Question: I have a progress bar in my app but it is showing some text default i want to remove the text. please help me how to remove the text.
Here is my code snippet:
'''
ProgressDialog progDialog = new ProgressDialog(ProgressBarExample.this);
progDialog.setProgressStyle(ProgressDialog.STYLE_HORIZONTAL);
progDialog.setMax(200);
progDialog.setMessage("Dollars in checking account:");
progDialog.setButton("Cancel",
new DialogInterface.OnClickListener() {
@Override
public void onClick(DialogInterface dialog, int which) {
// TODO Auto-generated method stub
}
});
progDialog.show();
'''
here is a screenshot:

Thanks,
Ram.
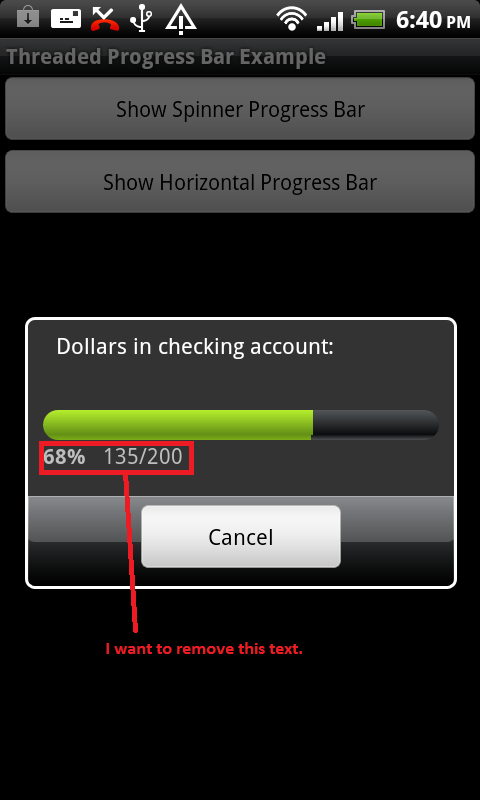
Answer: '''
progDialog.setProgressNumberFormat(null);
progDialog.setProgressPercentFormat(null);
'''